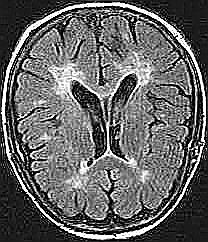
Label: notumor